【题型】填空题　【知识点】平面几何　【难度】medium
“燕山雪花大如席”，北京冬奥会开幕式将传统诗歌文化和现代奥林匹克运动联系在一起，天衣无缝，让人们再次领略了中国悠久的历史积淀和优秀传统文化恒久不息的魅力．顺次连接图中各顶点可近似得到正六边形 $ABCDEF$．若正六边形的边长为 1，点 $P$ 是其内部一点（包含边界），则 $\overrightarrow{AP} \cdot \overrightarrow{AC}$ 的取值范围为\underline{\quad\quad\quad\quad}．

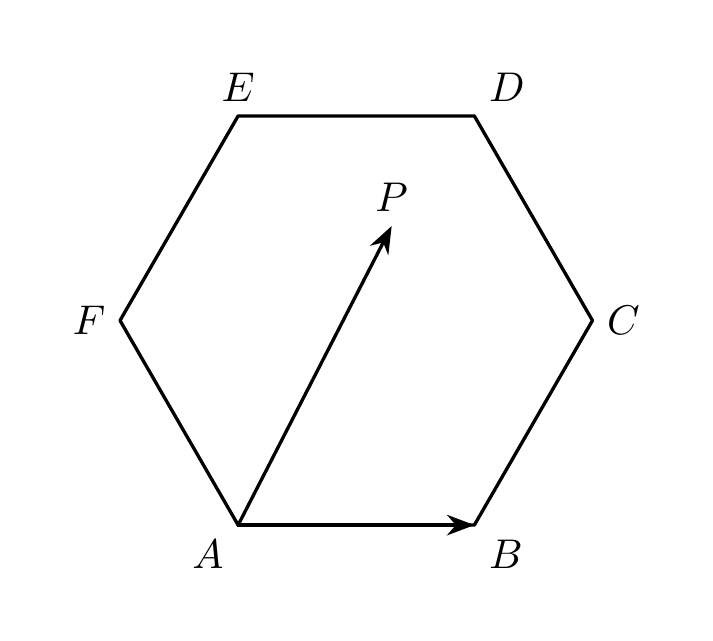
【解答】
【答案】 [0,3]

【分析】 根据向量的共线表示以及平面向量基本定理，可表达出 $\overrightarrow{AP} \cdot \overrightarrow{AC} = \dfrac{3}{4}(3\lambda + \mu)$，结合图形特征以及数量积的运算即可求解．

【详解】

过点 $C$ 作 $CM \perp AB$ 于 $M$，所以 $\overrightarrow{AC} = \overrightarrow{AM} + \overrightarrow{MC}$，且 $|\overrightarrow{AM}| = \dfrac{3}{2}, |\overrightarrow{MC}| = \dfrac{\sqrt{3}}{2}, \overrightarrow{AP} = \overrightarrow{AQ} + \overrightarrow{QP} = \lambda\overrightarrow{AM} + \mu\overrightarrow{MC}$，其中 $-\dfrac{1}{3} \le \lambda \le 1, 0 \le \mu \le 2$，

$\overrightarrow{AP} \cdot \overrightarrow{AC} = (\lambda\overrightarrow{AM} + \mu\overrightarrow{MC})(\overrightarrow{AM} + \overrightarrow{MC}) = \lambda\overrightarrow{AM}^2 + (\lambda + \mu)\overrightarrow{AM} \cdot \overrightarrow{MC} + \mu\overrightarrow{MC}^2 = \dfrac{3}{4}(3\lambda + \mu)$ ．当 $P$ 点与 $C$ 点重合时，$\overrightarrow{AP}$ 在 $\overrightarrow{AC}$ 方向上的投影最大，此时 $\lambda = 1, \mu = 1, \overrightarrow{AP} \cdot \overrightarrow{AC}$ 取得最大值为 3；

当 $P$ 点与 $F$ 点重合时，此时 $\lambda = -\dfrac{1}{3}, \mu = 1$，即 $\overrightarrow{AP} \perp \overrightarrow{AC}$，故 $\overrightarrow{AP} \cdot \overrightarrow{AC} = 0$，取得最小值为 0．

$\therefore \overrightarrow{AP} \cdot \overrightarrow{AC}$ 的取值范围是 [0,3]．

故答案为：[0,3]．

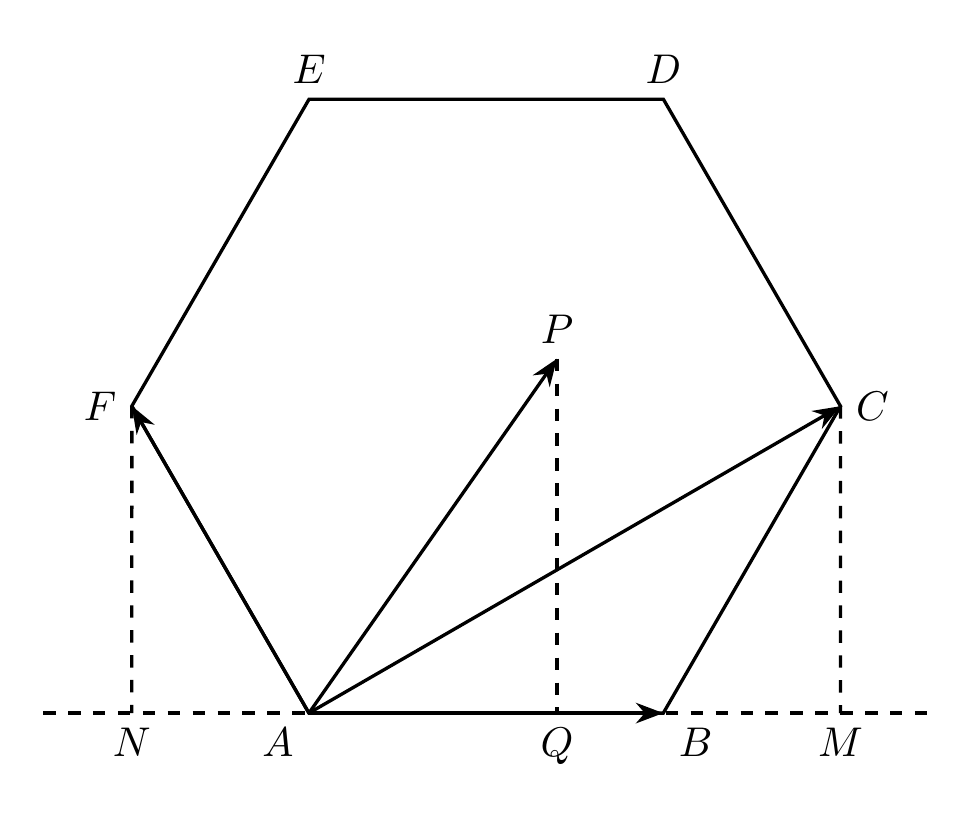